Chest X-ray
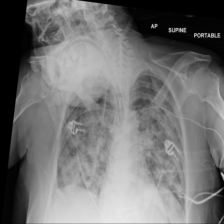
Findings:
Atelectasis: negative
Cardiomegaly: negative
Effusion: negative
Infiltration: positive
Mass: negative
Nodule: negative
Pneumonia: negative
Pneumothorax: negative
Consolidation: negative
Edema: negative
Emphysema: negative
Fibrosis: negative
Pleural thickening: negative
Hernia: negative